Field crop: tomato
Growth stage: 2
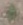
Species: solanum